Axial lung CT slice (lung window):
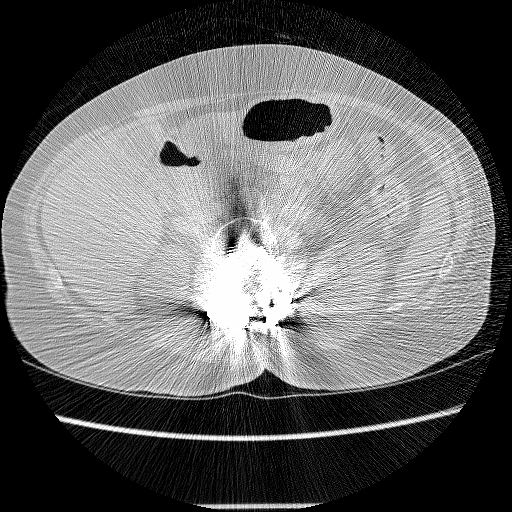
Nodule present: no